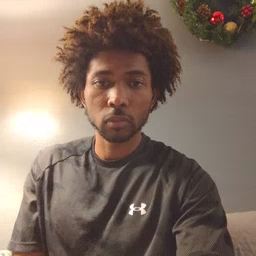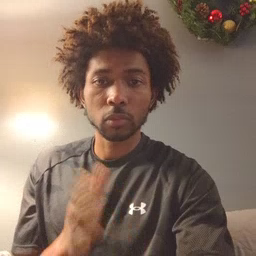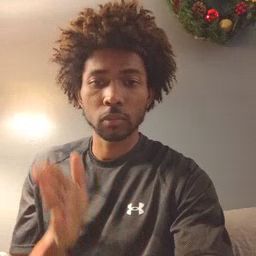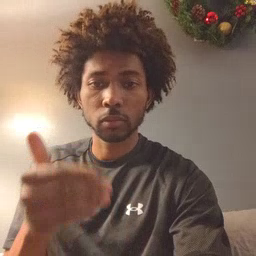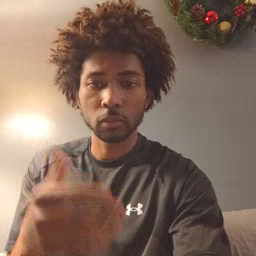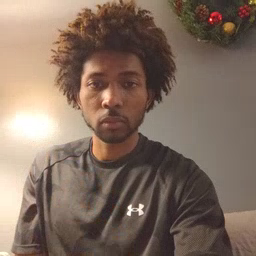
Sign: room